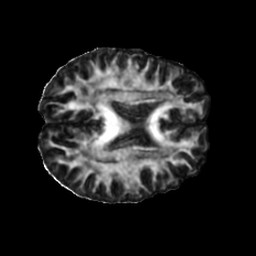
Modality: FA
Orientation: axial
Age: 22
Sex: male
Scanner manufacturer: ge
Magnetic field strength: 3 T
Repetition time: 7.8 s
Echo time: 0.0607 s